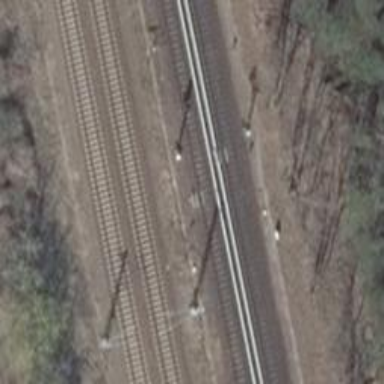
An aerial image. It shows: Railway signal.